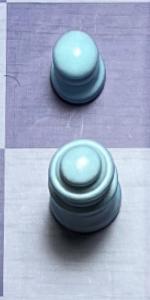
Label: Queen_White